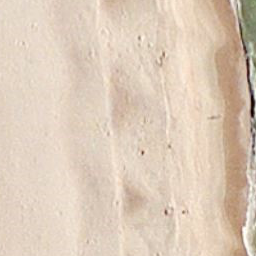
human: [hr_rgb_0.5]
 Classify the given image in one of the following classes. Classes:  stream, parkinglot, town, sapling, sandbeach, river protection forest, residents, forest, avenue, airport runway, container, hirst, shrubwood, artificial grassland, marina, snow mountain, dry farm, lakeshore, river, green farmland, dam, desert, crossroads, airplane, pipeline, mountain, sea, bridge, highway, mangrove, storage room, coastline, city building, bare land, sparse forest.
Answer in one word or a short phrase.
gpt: sandbeach